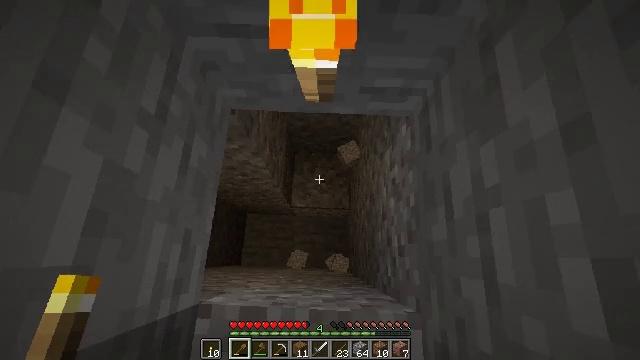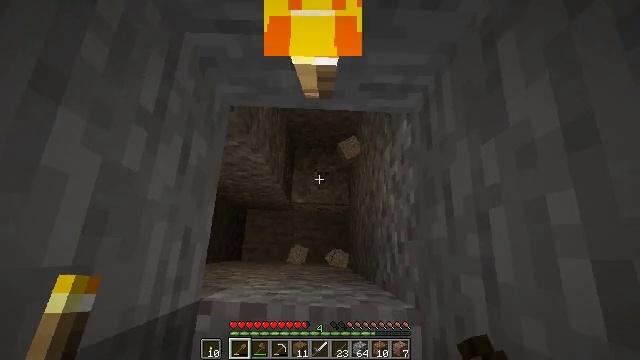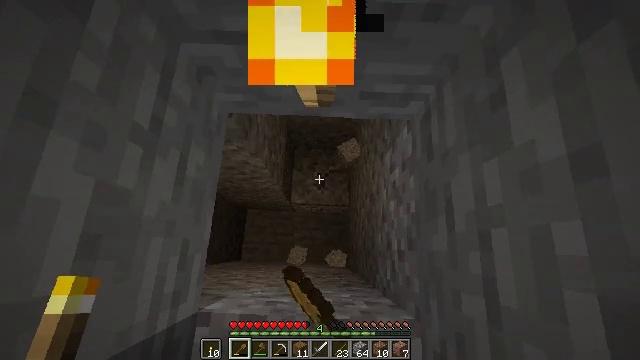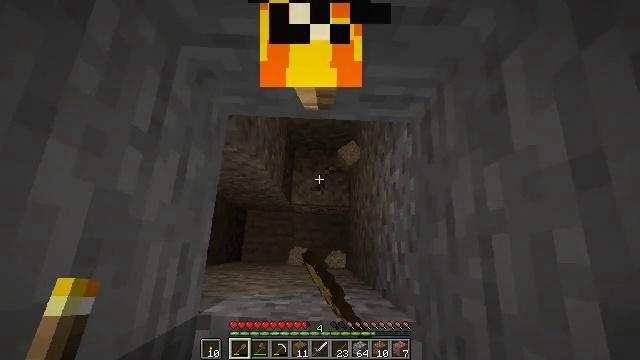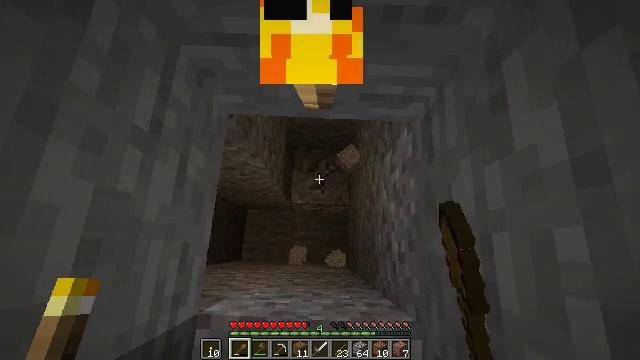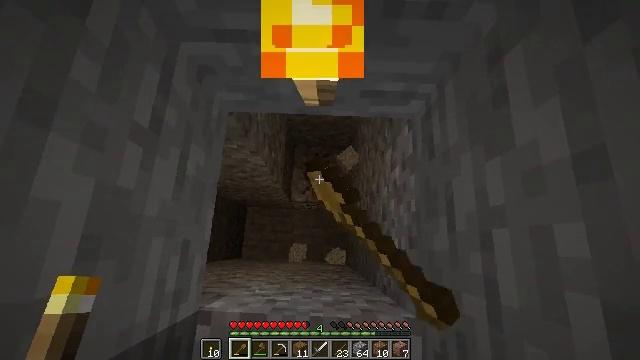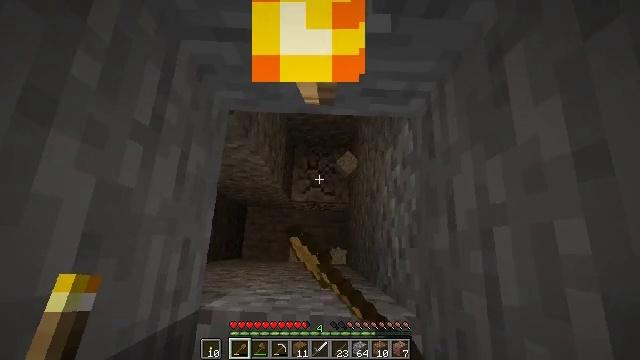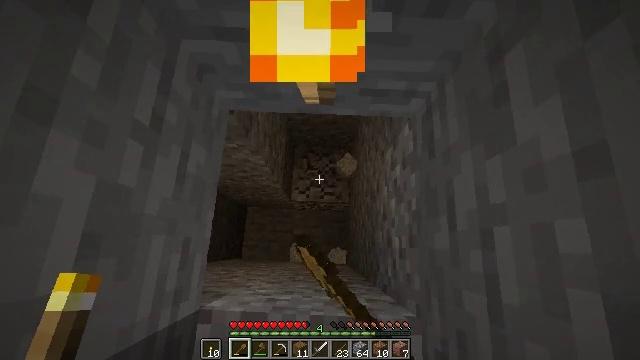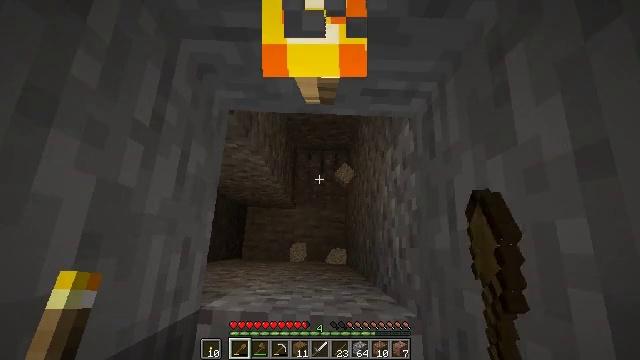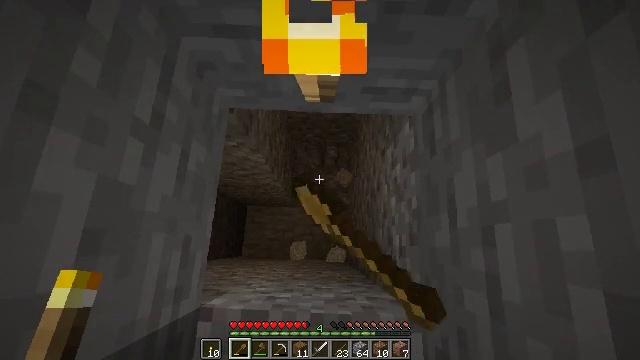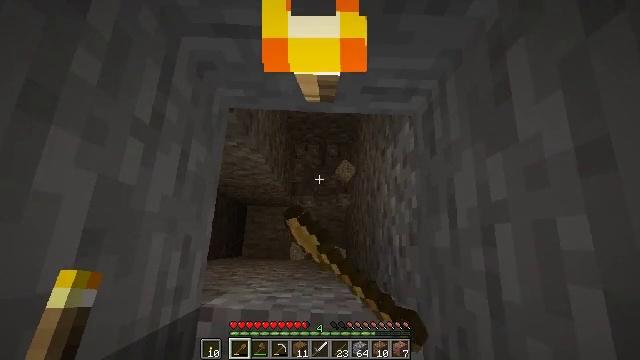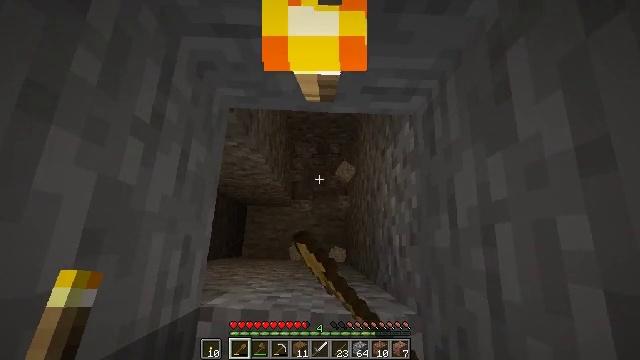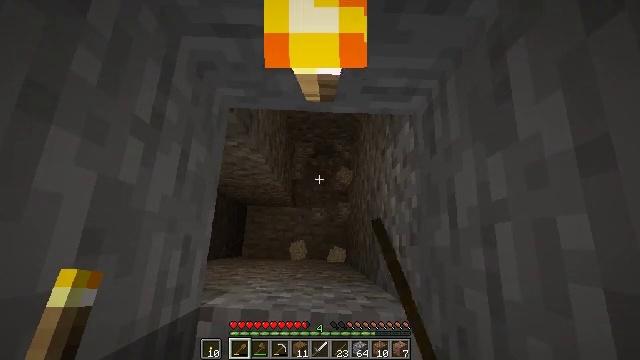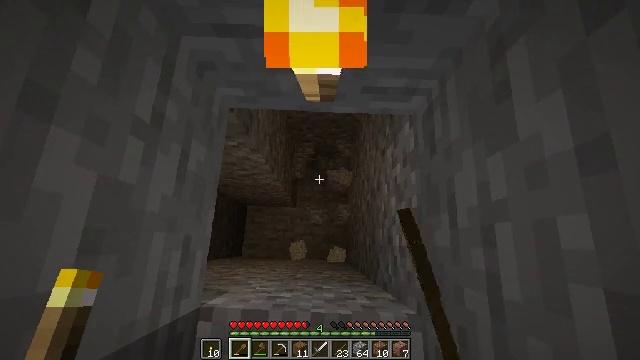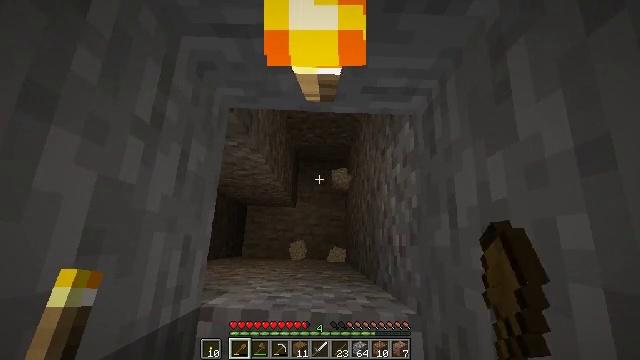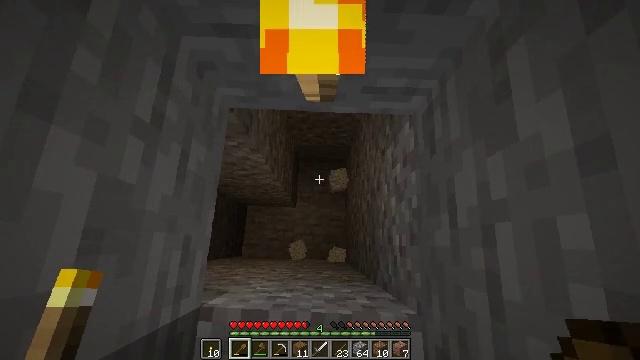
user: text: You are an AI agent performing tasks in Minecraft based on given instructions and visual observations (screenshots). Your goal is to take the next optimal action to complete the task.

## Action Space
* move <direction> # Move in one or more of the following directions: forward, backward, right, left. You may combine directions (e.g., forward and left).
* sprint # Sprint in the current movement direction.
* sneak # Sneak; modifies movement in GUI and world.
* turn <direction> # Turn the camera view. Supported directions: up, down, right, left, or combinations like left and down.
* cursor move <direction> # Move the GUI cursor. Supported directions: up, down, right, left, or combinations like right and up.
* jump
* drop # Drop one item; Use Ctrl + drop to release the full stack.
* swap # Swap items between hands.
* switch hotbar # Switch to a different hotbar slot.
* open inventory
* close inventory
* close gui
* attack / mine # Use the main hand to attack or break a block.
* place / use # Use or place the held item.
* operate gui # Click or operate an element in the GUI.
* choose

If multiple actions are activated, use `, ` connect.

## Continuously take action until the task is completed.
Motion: motion action
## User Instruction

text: Break the gravel block.
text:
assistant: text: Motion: move forward, sneak, turn down, attack / mine
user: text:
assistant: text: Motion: move forward, sneak, attack / mine
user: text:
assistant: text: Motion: move forward, sneak, attack / mine
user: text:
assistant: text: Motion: sneak, attack / mine
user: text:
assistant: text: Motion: sneak, attack / mine
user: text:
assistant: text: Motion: sneak, attack / mine
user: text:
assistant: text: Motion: sneak, attack / mine
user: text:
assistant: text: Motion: sneak, attack / mine
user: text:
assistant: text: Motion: sneak, attack / mine
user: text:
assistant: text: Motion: sneak, attack / mine
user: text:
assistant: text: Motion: sneak, attack / mine
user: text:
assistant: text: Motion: sneak, attack / mine
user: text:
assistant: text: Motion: sneak, attack / mine
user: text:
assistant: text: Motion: sneak, attack / mine
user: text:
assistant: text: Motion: sneak, attack / mine
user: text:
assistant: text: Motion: sneak, attack / mine
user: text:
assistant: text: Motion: sneak, attack / mine
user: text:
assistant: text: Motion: sneak, attack / mine
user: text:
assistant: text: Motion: sneak, attack / mine
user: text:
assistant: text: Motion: sneak, attack / mine
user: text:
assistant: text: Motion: sneak, attack / mine
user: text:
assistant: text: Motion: sneak, attack / mine
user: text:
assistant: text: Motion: sneak, attack / mine
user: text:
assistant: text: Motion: sneak
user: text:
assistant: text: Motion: sneak
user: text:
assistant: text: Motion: sneak
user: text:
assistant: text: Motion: sneak
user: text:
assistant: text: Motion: sneak, turn left
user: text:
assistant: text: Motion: sneak, turn left and up
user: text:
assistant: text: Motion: sneak, turn left